Question: I'm creating a grouped list of my pupils as per this example: <URL>
The actual code for creating the grouping as well as the HTML are almost identical (safe for name changes).
I'm then push()ing some items into the original List() which then also updates the GroupedList(). That part works fine.
However, what I'm seeing is this:

This list should be grouped by firstnames (on display is "Lastname, Firstname"). What I'm seeing here is that item #1 should be in "S", #3 should be in "A" and #6 should be in "I".
The only thing that I'm doing different from the example is the DataSource, insofar as I'm 'push()'ing an actual WinJS Class in there (with getter and setter functions for the attributes displayed in the List).
However, the 'getGroupKey(dataItem)' and other grouping functions are working as they should, i.e. return the proper values.
Any ideas? Because otherwise I'd have to look at using two arrays (one being the List() and another the array where the class instances live) for which I'd then have to program sync routines to keep the data consistent and that's something I actually wanted to escape from...
Code follows below, relevant snippets only.
Defining the Lists and grouping functions:
'function compareGroups(leftKey, rightKey) { return leftKey.charCodeAt(0) - rightKey.charCodeAt(0); } function getGroupKey(dataItem) { return dataItem.lastname.toUpperCase().charAt(0); } function getGroupData(dataItem) { return { title: dataItem.lastname.toUpperCase().charAt(0) }; } var pupilsList = new WinJS.Binding.List({ binding: true }); var groupedPupilsList = pupilsList.createGrouped(getGroupKey, getGroupData, compareGroups);'
Where the Data comes from:
'''
var Schueler = WinJS.Class.define(function (original, id, firstname, lastname, tutor_id, picture, email, phone, notes, birthday, classes) {
var that = this;
this._classnames = new Array();
if (original) {
[... irrelevant part snipped ...]
});
} else {
var row = id;
this._id = row.rowid;
this._firstname = row.firstname_enc;
this._lastname = row.lastname_enc;
this._tutor_id = row.tutor_id;
this._picture = row.picture_enc;
this._email = row.email_enc;
this._phone = row.phone_enc;
this._notes = row.notes_enc;
this._birthday = row.birthday_enc;
this._guid = row.guid;
this.updateClassnames();
}
},
{
id: {
get: function () {
return this._id;
},
set: function (id) {
this._id = id;
}
},
firstname: {
get: function () {
return this._firstname;
},
set: function () {
//TODO
}
},
lastname: {
get: function () {
return this._lastname;
},
set: function () {
//TODO
}
},
[... irrelevant parts snipped ...]
classnames: {
get: function () {
return this._classnames.join(", ");
},
set: function (names) {
this._classnames = names;
}
},
updateClassnames: function () {
var that = this;
SQLite3JS.openAsync(DataLayer.db_path)
.then(function (db) {
var sql = "SELECT Classes.name_enc FROM Classes JOIN Classes_Pupils ON Classes.rowid = Classes_Pupils.class_id JOIN Pupils ON Classes_Pupils.pupil_id = Pupils.rowid WHERE Pupils.rowid = {0};".format(that._id);
return db.allAsync(sql)
.then(function (results) {
db.close();
var names = new Array();
for (var i = 0; i < results.length; i++) {
names.push(results[i].name_enc.toString().decrypt());
}
that.classnames = names;
DataLayer.PupilsList.dispatchEvent("reload");
}, function (error) {
if (error.message.indexOf("database is locked") > -1) {
console.log("DB locked, will try again in 50 ms");
window.setTimeout(that.updateClassnames(), 50);
}
});
});
}
},
{
reconstructAll: function () {
DataLayer.retrieveSeveralRows("Pupils", function (results) {
for (var i = 0; i < results.length; i++) {
DataLayer.PupilsList.push(new Schueler(false, results[i]));
}
});
}
});
WinJS.Namespace.define("DataLayer", {
Schueler: Schueler
});
'''
Workflow is as follows: First empty lists are created, then another routine checks for DB availability. As soon as that routine gives a green light, 'Schueler.reconstructAll()' is called.
'DataLayer.retrieveSeveralRows(table, callback)' is a wrapper function for a call to the SQLite database, essentially doing a 'SELECT * FROM Pupils' and returning the results to the callback function.
This callback then creates a new instance of the 'Schueler()' class and pushes that to the list.
Addendum: If I use 'createSorted()' everything is just dandy. Will use that for now.
Edit: As suggested by Kraig Brockschmidt, it seems to have indeed been a localization issues, so adding one line and modifying one function as follows fixes everything right up:
'''
var charGroups = Windows.Globalization.Collation.CharacterGroupings();
function getGroupKey(dataItem) {
return charGroups.lookup(dataItem.lastname.toUpperCase().charAt(0));
}
'''
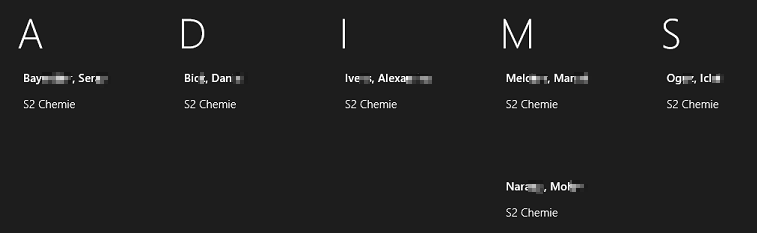
Answer: I see that you're working with createSorted now, but there are a couple of other things you can do to diagnose the original issue.
First, try using some static data instead of populating your list dynamically.
Second, put some console.log output inside your getGroupKey and getGroupData functions so you can evaluate what you're returning, exactly.
The other thing I should mention is that the MSDN docs page shows code that isn't sensitive to all local languages. That is, using the first character of a string for sort order isn't always the right thing. There is an API in Windows.Globalization.Collation (<URL> that is built to handle sort ordering properly. If you look at the '[HTML ListView Grouping and Semantic Zoom sample][1]', in the file groupeddata.js, you'll see how this is used. Offhand this shouldn't affect your data, but I wanted to mention it.